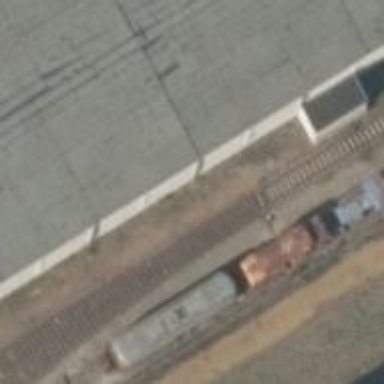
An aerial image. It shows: Railway switch.